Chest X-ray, AP view. Patient: 71 years old, sex M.
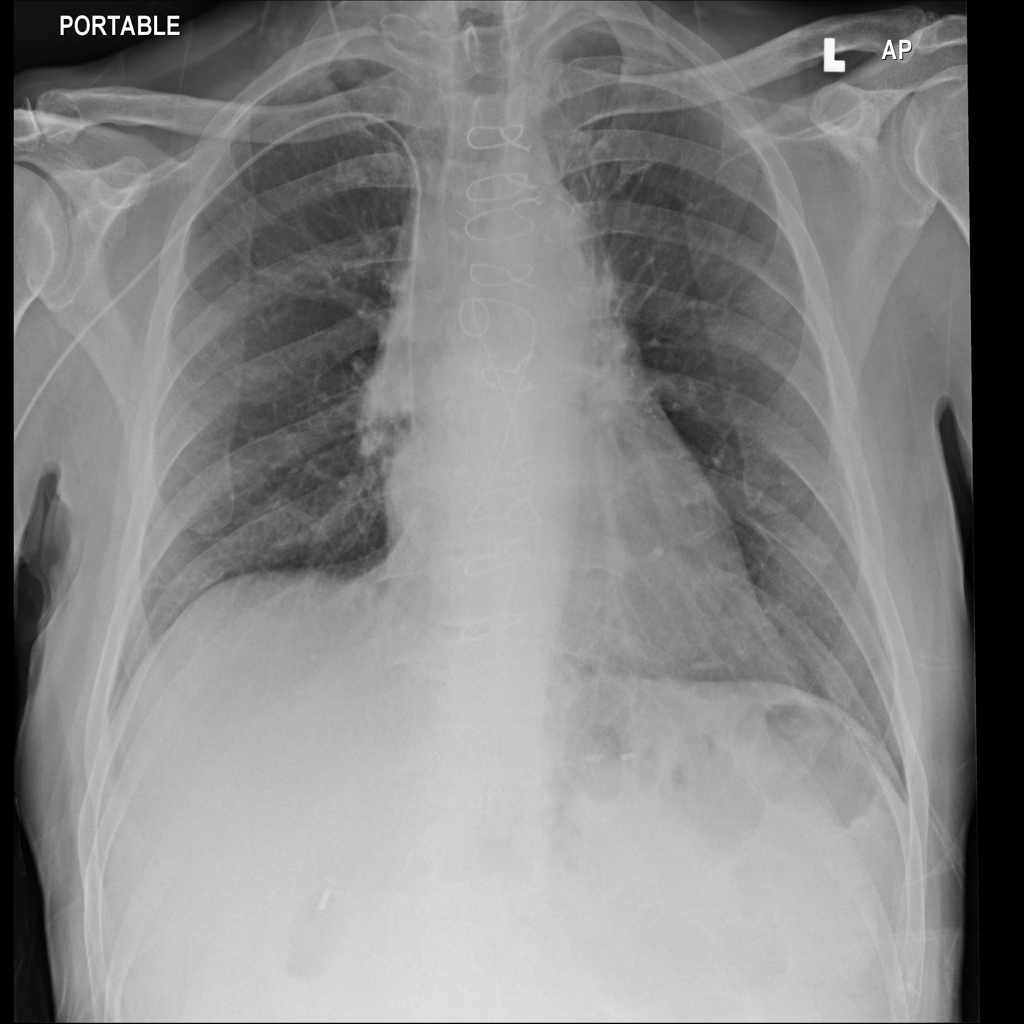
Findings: No Finding